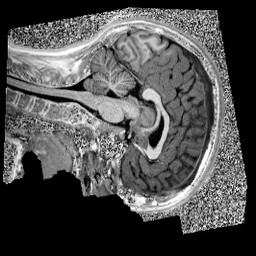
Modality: UNIT1
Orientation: sagittal
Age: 11
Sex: female
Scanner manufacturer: siemens
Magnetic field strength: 3 T
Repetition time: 4 s
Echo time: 0.00303 s